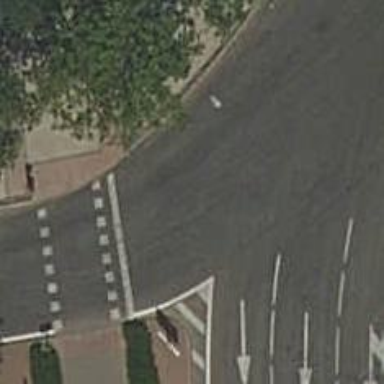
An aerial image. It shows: Road with traffic signals.